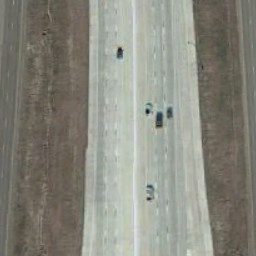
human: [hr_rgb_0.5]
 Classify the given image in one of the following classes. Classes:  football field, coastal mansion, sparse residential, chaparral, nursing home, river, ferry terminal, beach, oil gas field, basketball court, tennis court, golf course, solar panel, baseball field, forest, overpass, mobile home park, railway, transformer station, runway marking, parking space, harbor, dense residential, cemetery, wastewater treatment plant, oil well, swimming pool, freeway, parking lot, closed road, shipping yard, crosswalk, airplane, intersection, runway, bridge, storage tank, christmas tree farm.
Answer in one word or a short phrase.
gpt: freeway